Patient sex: M
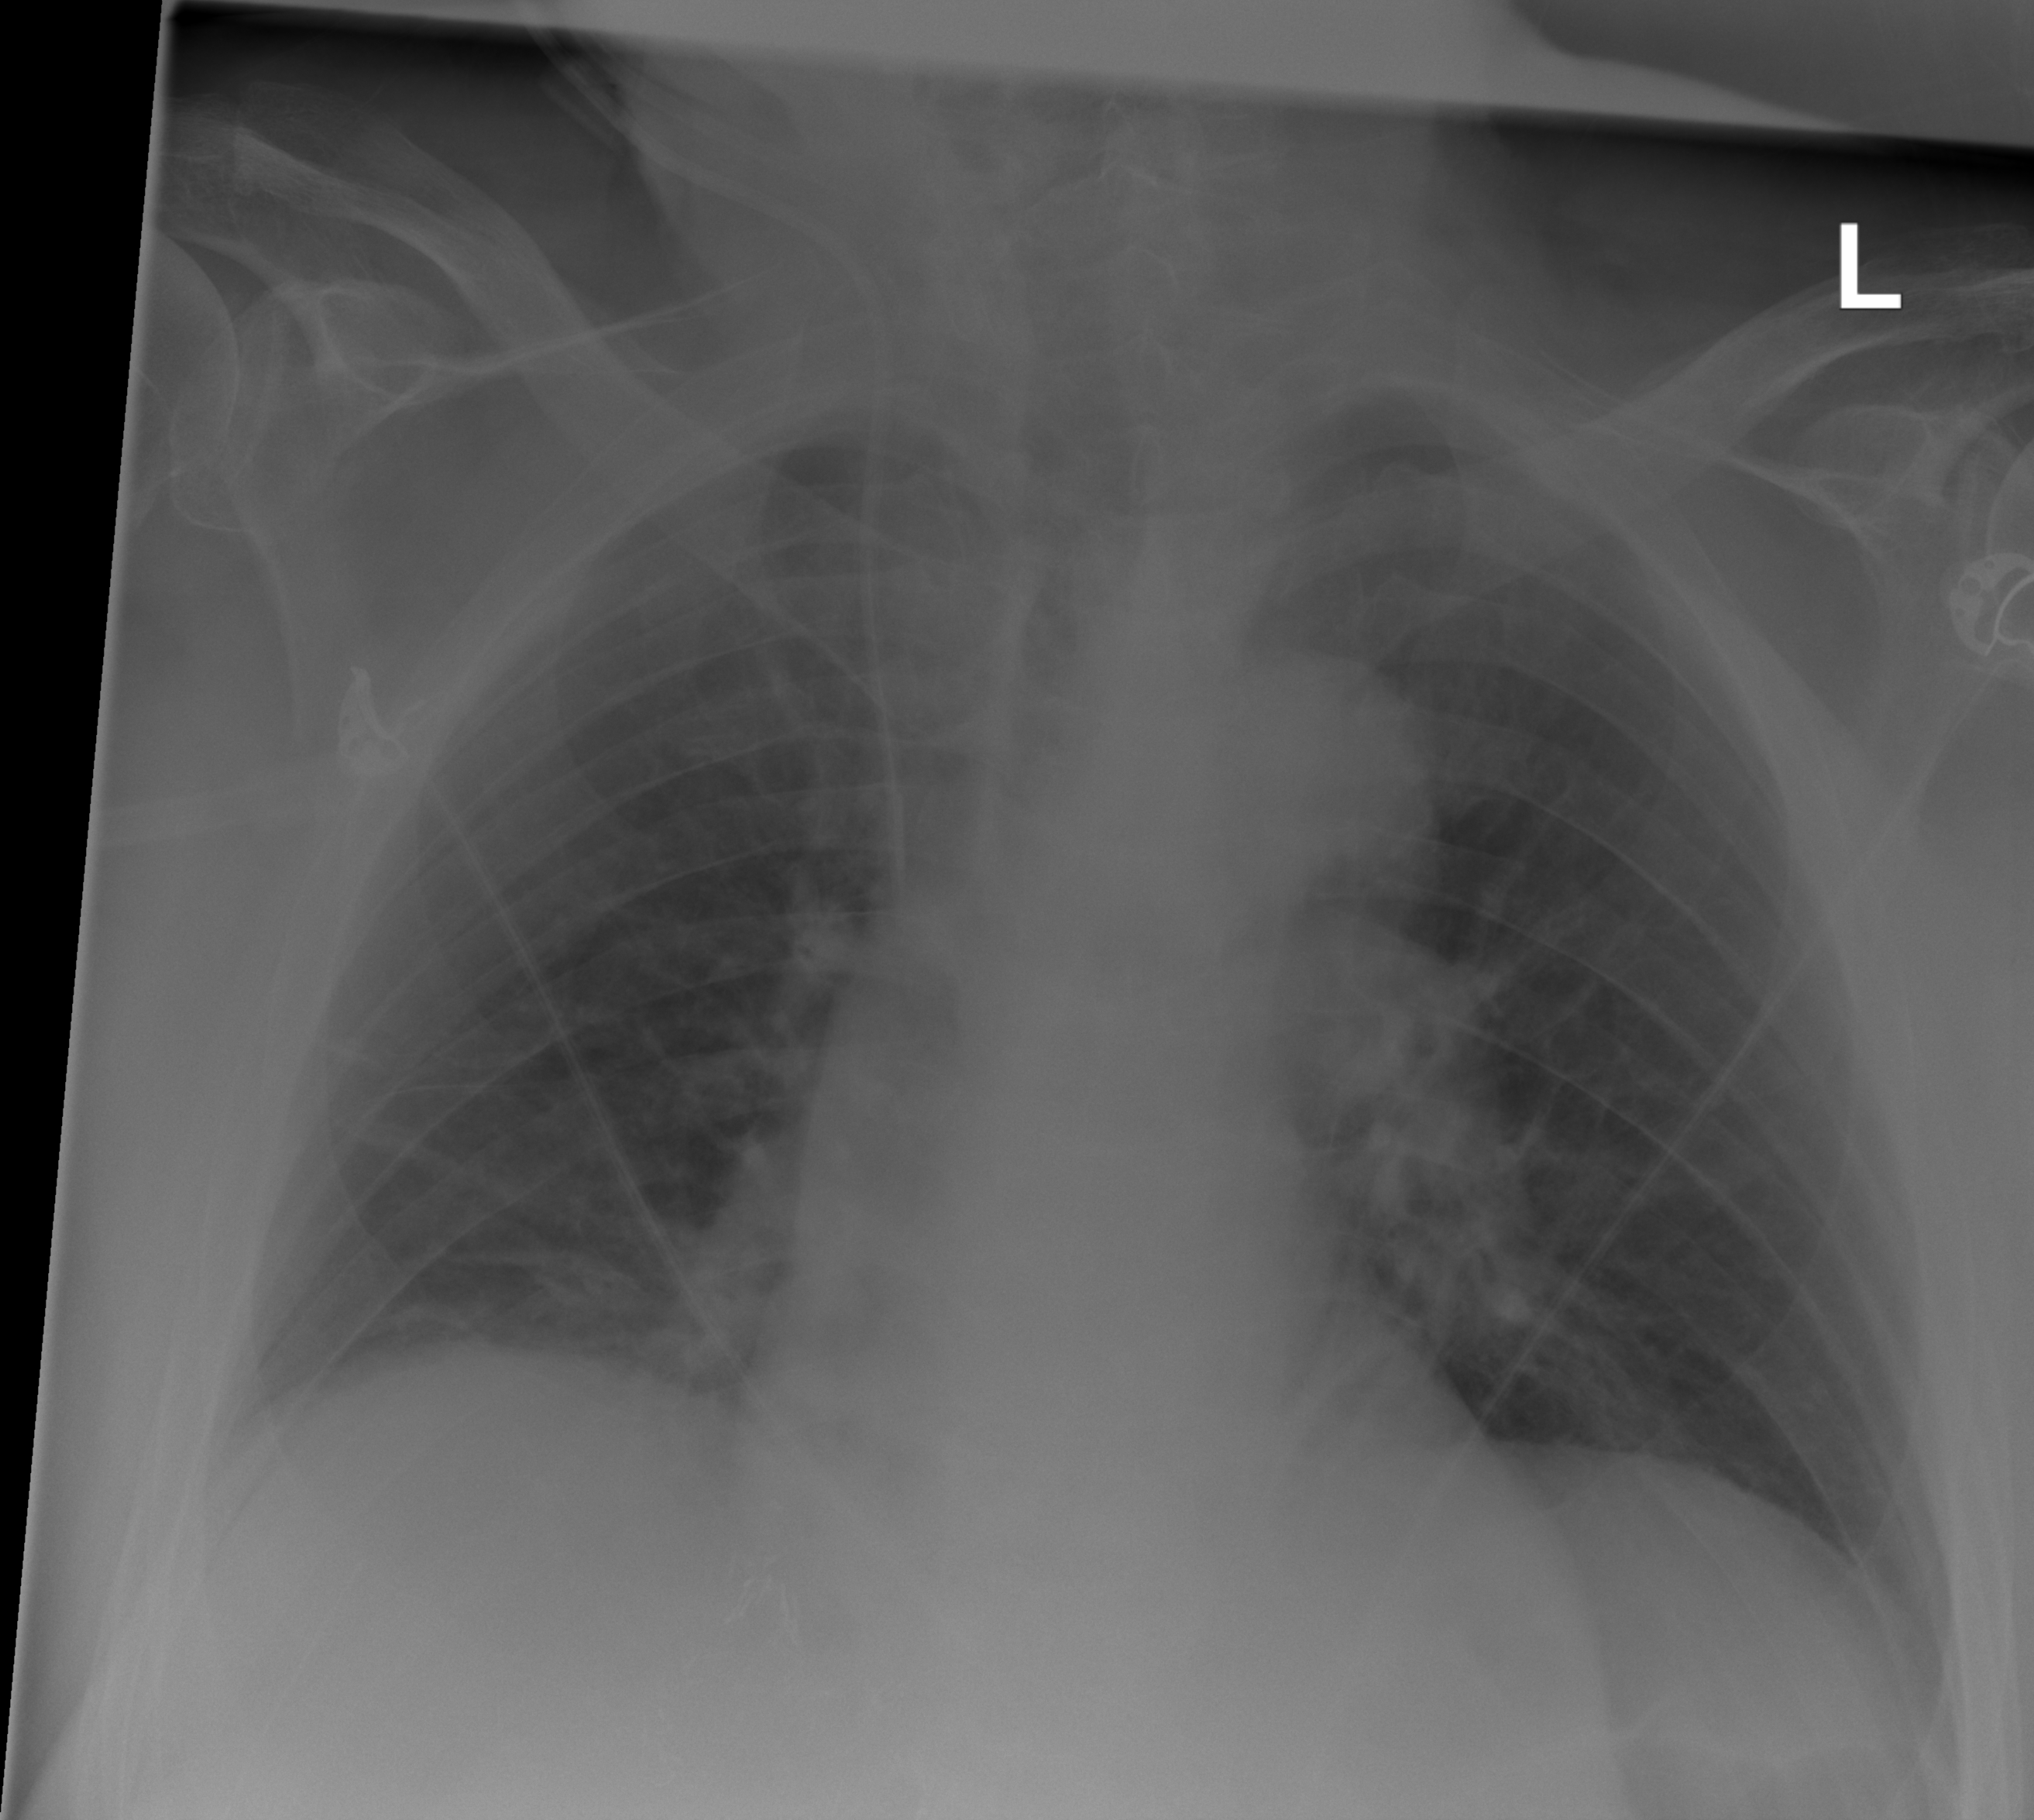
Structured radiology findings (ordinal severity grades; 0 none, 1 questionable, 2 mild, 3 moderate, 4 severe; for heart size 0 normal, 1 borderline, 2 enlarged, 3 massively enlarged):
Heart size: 0
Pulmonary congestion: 0
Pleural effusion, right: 0
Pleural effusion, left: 0
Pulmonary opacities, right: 0
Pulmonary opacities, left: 0
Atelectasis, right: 2
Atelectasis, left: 0